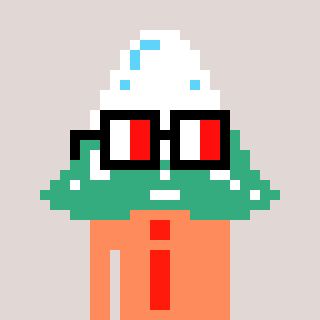
a pixel art character with square glasses with black frames and red eyes, a snowy mountain-shaped head and a peachy-colored body on a warm background